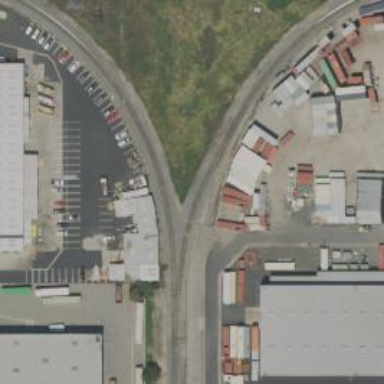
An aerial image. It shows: Railway spur service.